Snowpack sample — Snodgrass Mountain, Crested Butte, Colorado (2/4/25, 12:06 PM MST)
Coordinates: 38.923, -106.968
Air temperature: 35 °F
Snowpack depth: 80 cm
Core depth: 50 cm
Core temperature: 30.2 °F
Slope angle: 14°, slope face: 78°
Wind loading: low
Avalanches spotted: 0
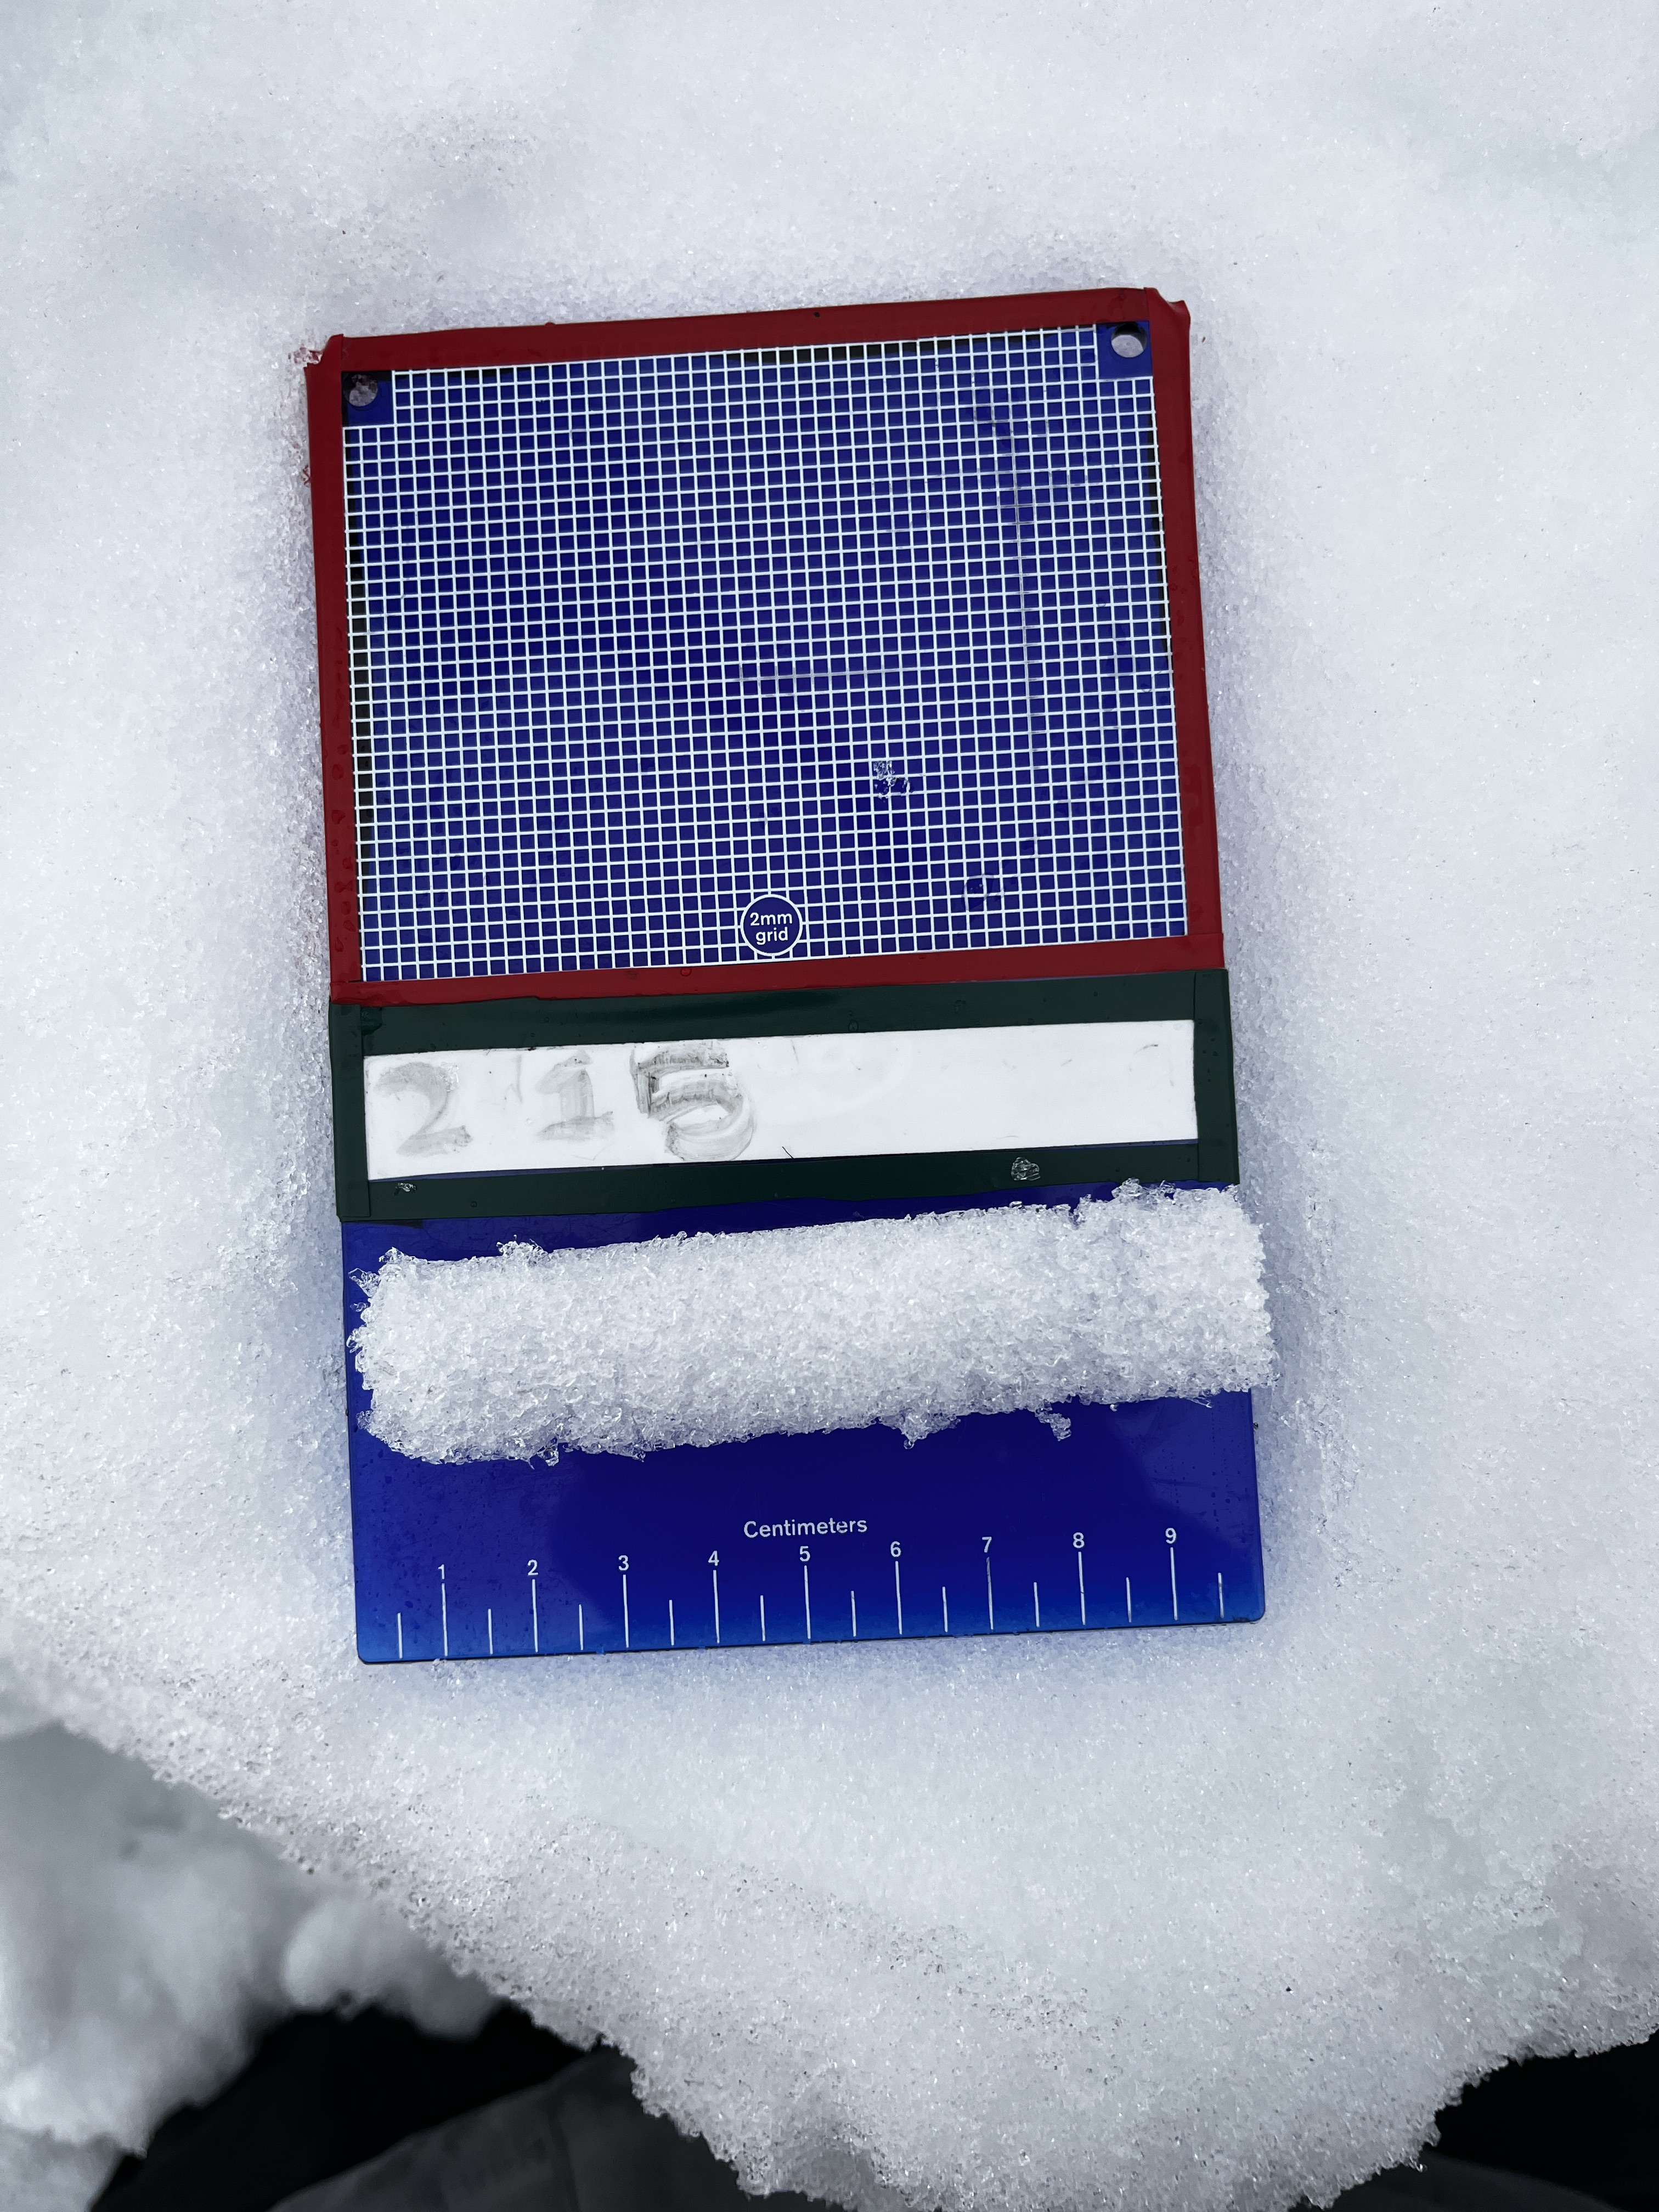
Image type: crystal_card
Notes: No avalanches nearby, unusually warm weather for the last month reported by residents, Collected 25 yards from treeline